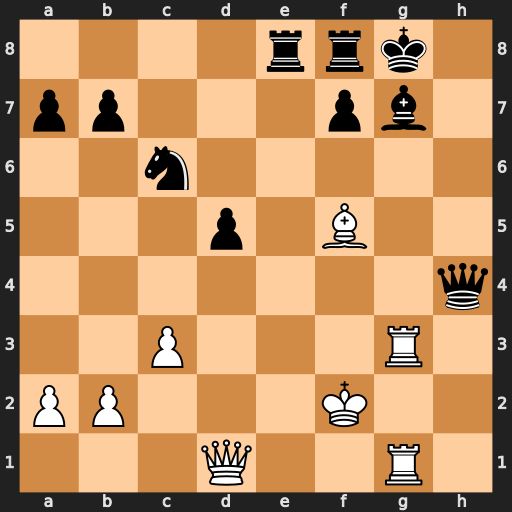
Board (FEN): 4rrk1/pp3pb1/2n5/3p1B2/7q/2P3R1/PP3K2/3Q2R1
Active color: w
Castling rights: -
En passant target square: -
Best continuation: Qg4 Qxg4 Rxg4 Re2+ Kxe2